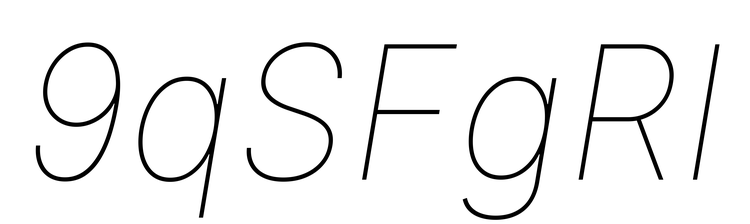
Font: Inter-Italic_Thin_Italic